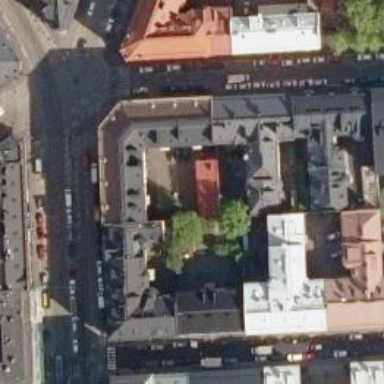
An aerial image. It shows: Gabled-roof apartment building with black metal roof.